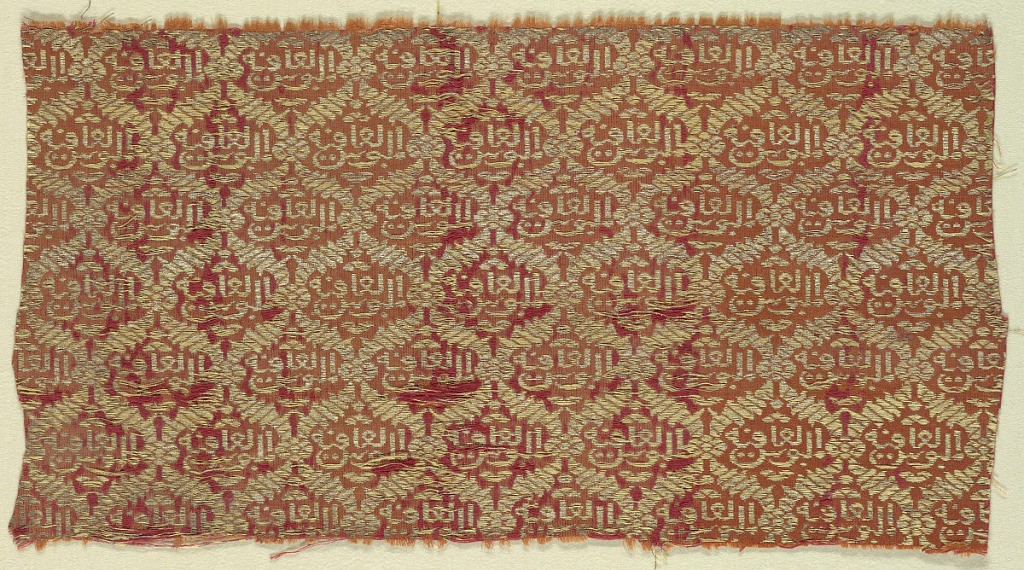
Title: Fragment
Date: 15th–16th century
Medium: silk, cotton, metallic thread Technique: 4&1 satin with continuous supplementary weft
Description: Red-orange ground with small lattice pattern in gold, enclosing Kufic inscription: "garment of health." Warps of red-orange silk covering surface except where red weft, of cotton, shows through worn parts. Extra weft of gold, wound on a silk core, forms pattern and floats on back as in brocading.